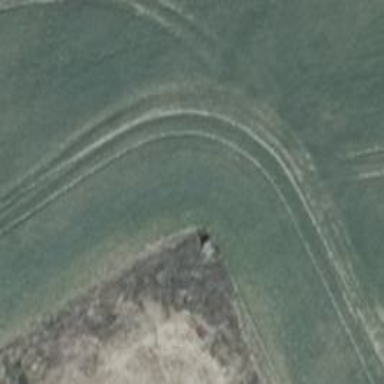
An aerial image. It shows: Track with ground surface of grade 4.